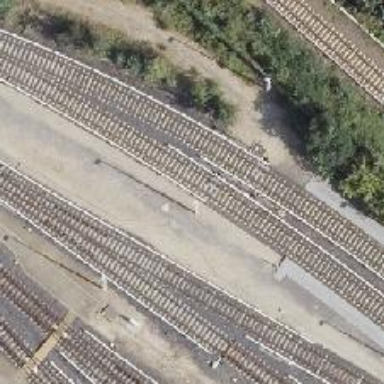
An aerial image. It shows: Railway signal.